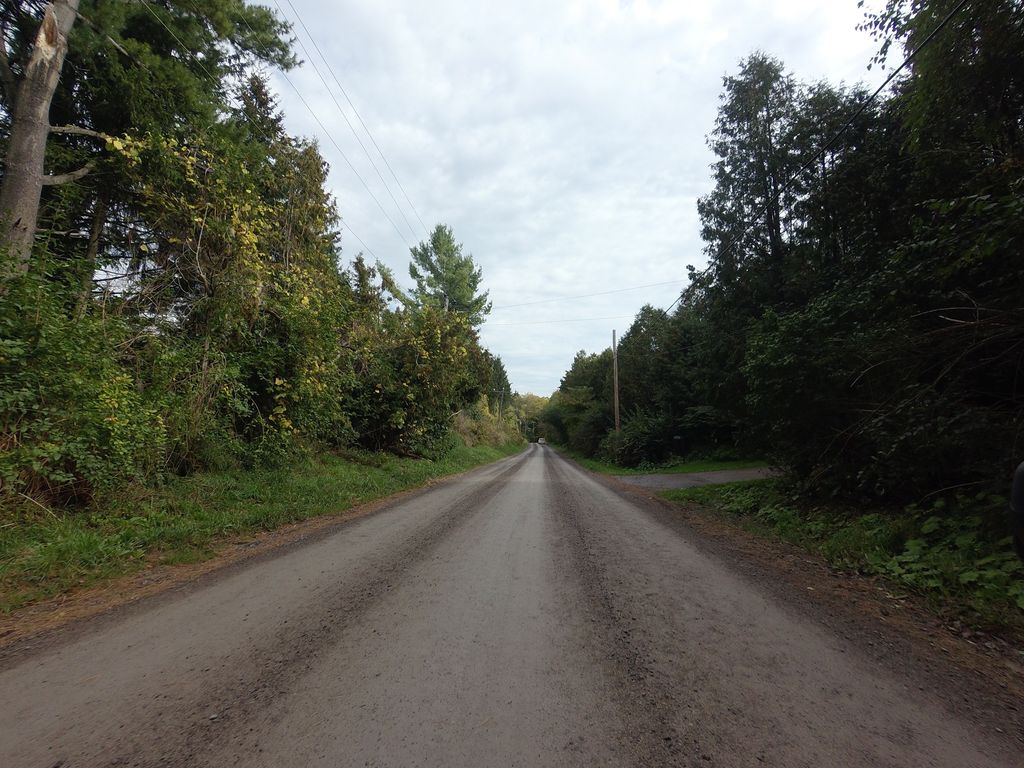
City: hamilton